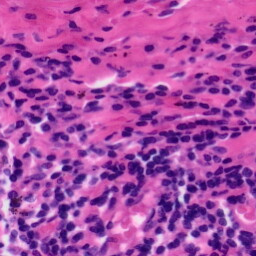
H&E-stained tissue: Tonsil